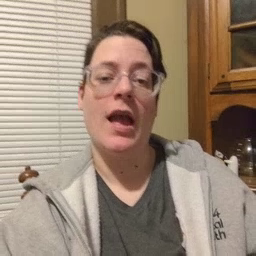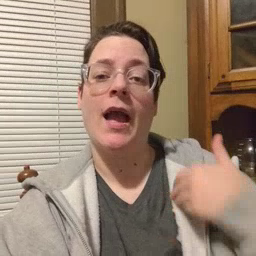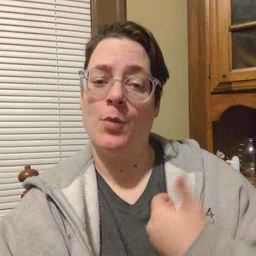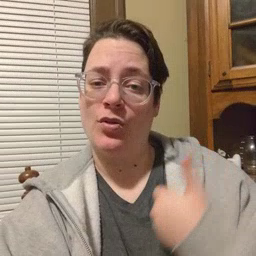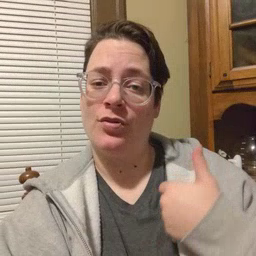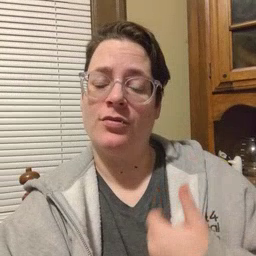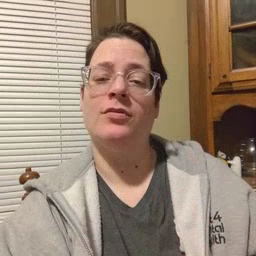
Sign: animal